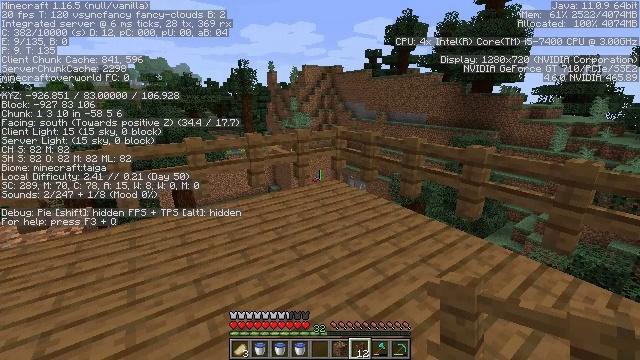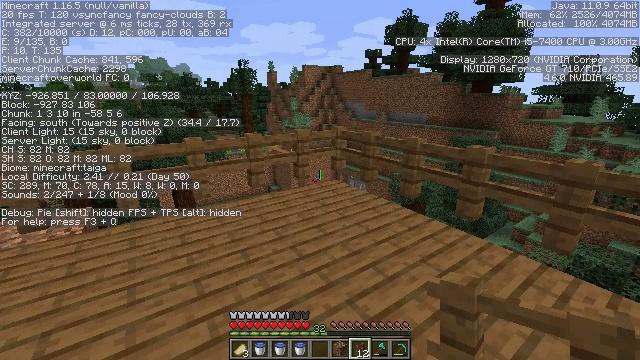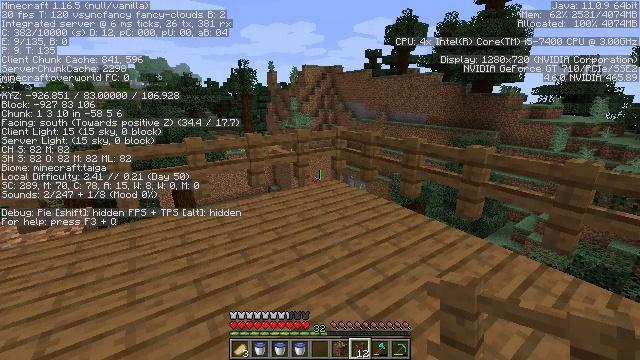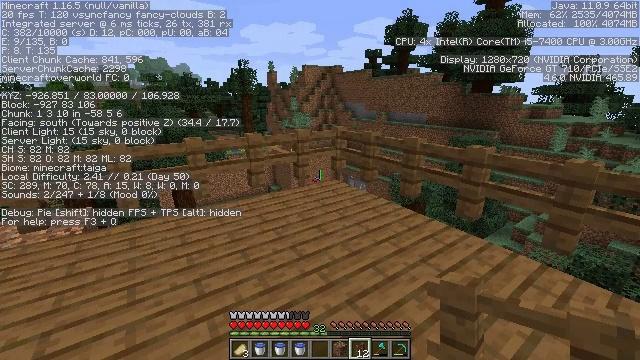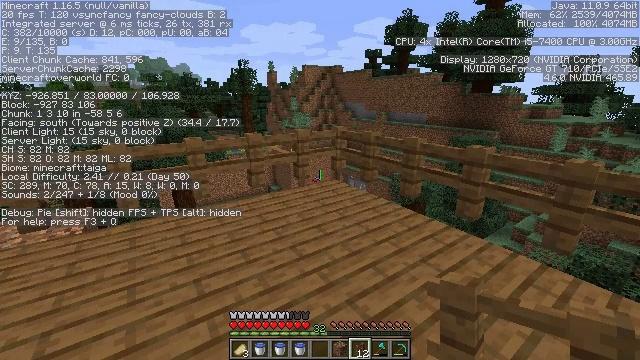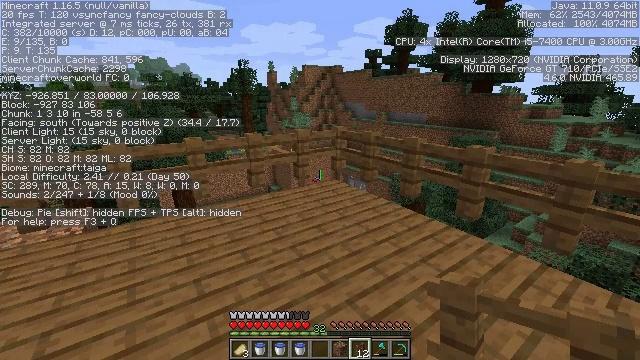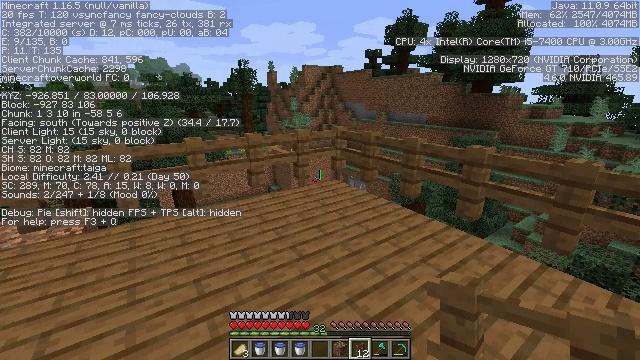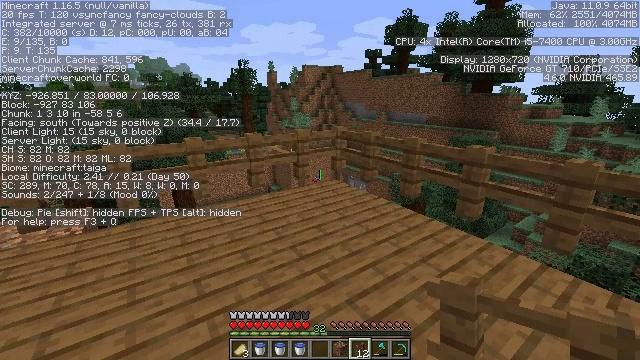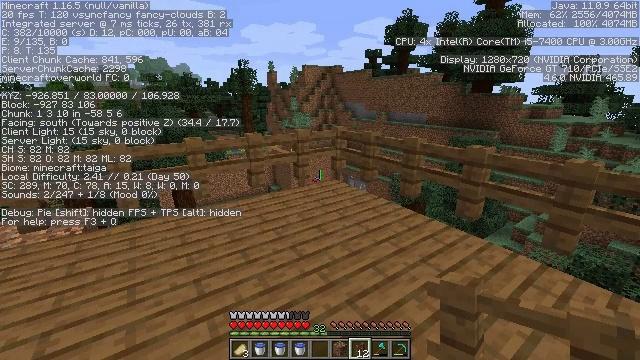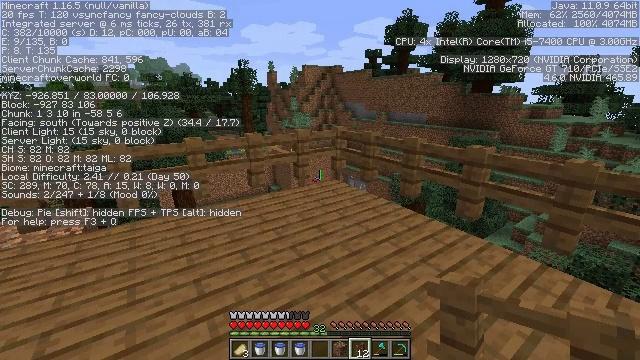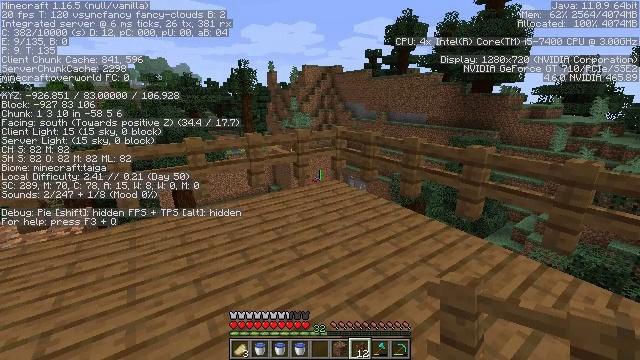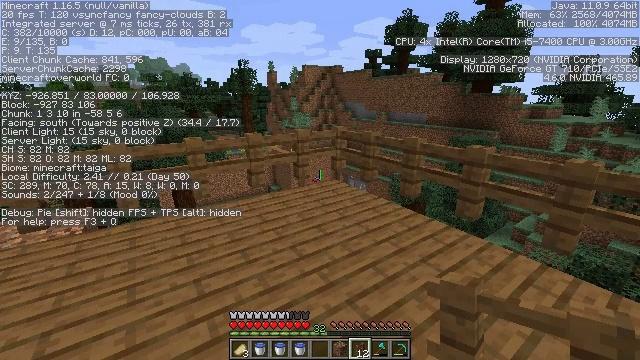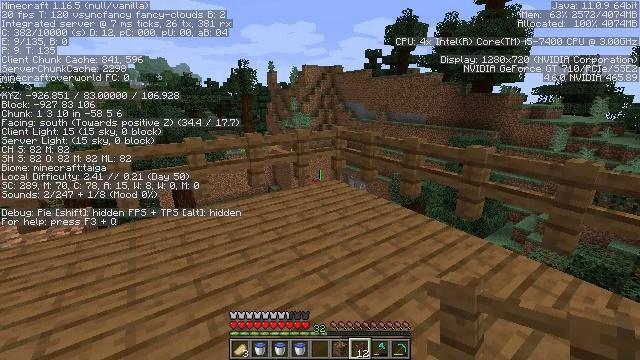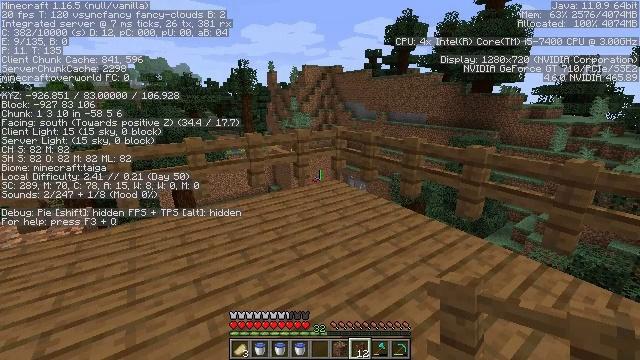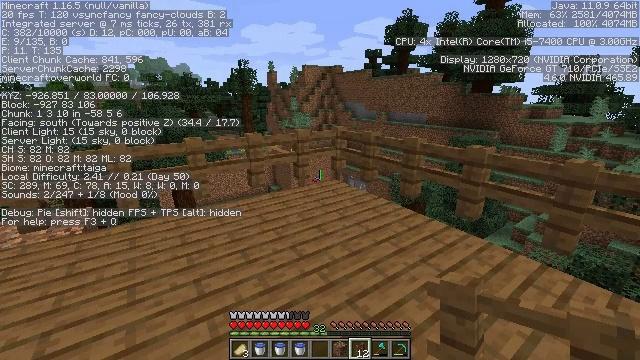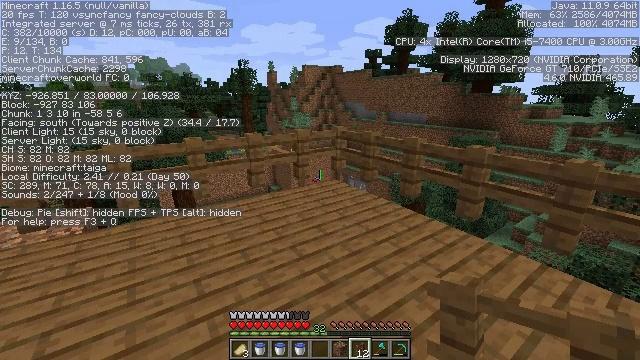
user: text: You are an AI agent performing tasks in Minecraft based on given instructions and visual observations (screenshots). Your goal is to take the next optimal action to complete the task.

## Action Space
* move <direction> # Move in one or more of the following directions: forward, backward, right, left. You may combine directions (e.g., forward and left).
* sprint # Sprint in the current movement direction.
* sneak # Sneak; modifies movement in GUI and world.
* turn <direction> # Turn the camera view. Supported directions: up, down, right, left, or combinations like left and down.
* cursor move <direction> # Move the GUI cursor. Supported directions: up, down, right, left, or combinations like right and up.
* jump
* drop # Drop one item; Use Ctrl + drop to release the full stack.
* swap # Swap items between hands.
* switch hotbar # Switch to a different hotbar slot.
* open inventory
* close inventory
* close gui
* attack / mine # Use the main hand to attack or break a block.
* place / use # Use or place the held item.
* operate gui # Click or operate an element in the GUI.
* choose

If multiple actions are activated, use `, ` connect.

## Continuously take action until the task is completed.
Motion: motion action
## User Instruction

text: Remove the spruce fence from the structure.
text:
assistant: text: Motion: no_op
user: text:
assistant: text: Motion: no_op
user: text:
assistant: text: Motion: no_op
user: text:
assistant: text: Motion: no_op
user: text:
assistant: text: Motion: no_op
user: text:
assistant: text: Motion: no_op
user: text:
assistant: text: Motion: no_op
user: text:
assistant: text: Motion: no_op
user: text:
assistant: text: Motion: no_op
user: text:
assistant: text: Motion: no_op
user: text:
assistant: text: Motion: no_op
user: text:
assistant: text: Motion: no_op
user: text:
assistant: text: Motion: no_op
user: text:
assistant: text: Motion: no_op
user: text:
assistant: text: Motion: no_op
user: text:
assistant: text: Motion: no_op
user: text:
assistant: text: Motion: no_op
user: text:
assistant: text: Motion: no_op
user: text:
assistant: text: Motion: no_op
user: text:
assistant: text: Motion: no_op
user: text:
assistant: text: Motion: no_op
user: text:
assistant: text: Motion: no_op
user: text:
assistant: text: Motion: no_op
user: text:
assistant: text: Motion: no_op
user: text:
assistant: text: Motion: no_op
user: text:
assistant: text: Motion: no_op
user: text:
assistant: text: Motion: no_op
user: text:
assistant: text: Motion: no_op
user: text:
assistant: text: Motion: no_op
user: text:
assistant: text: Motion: no_op